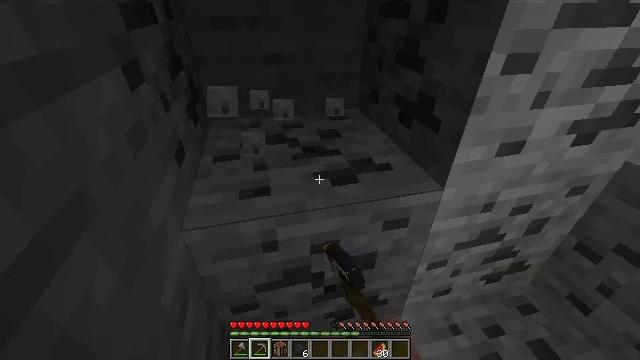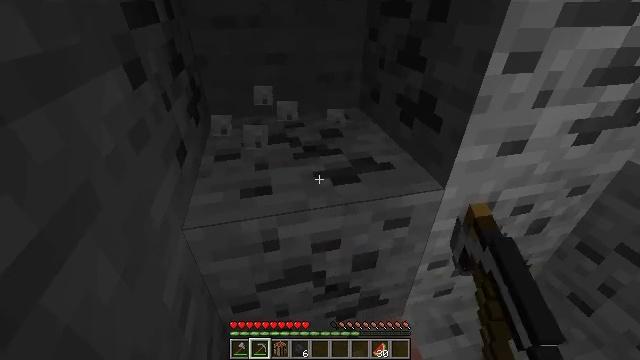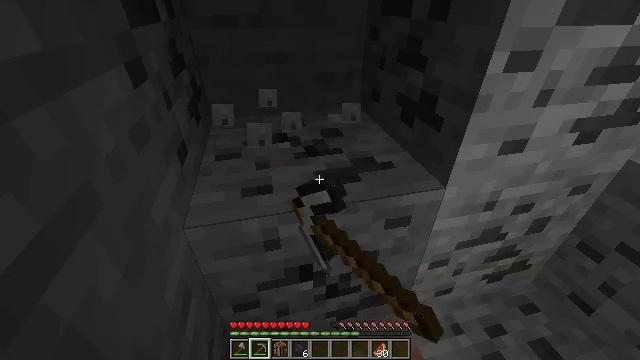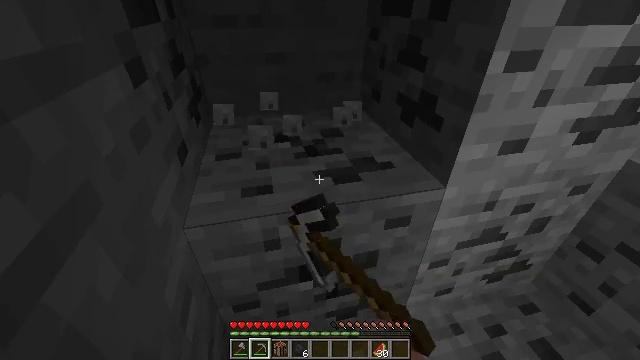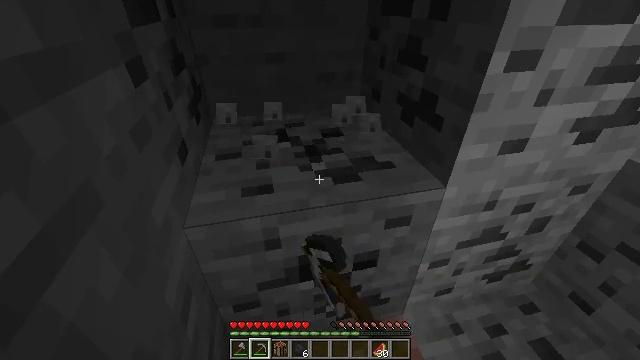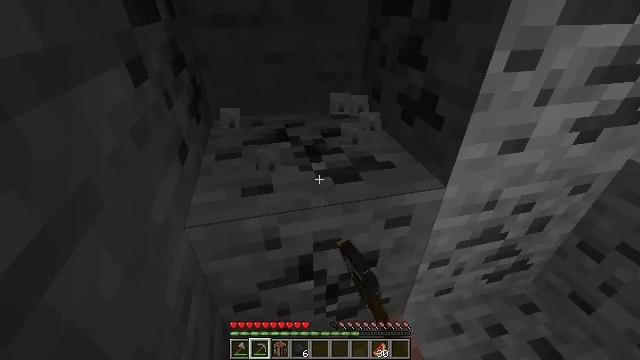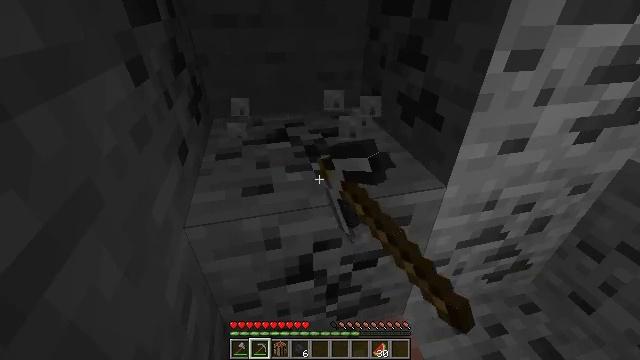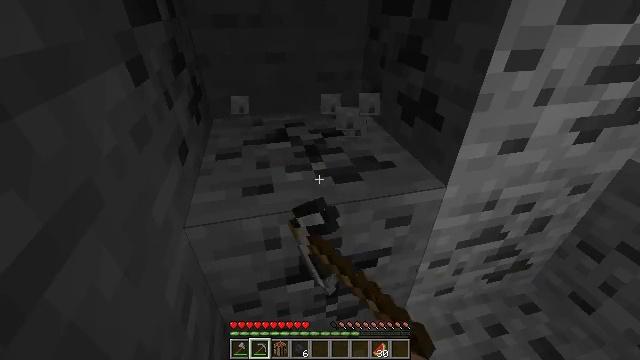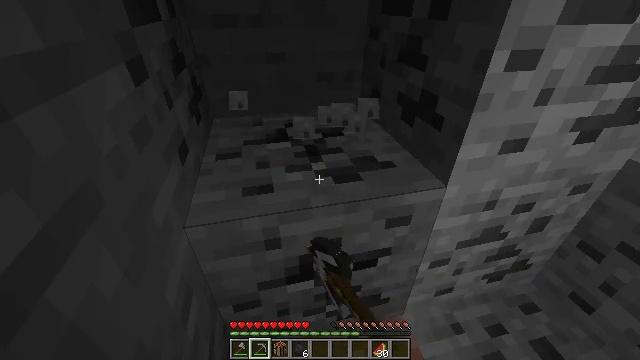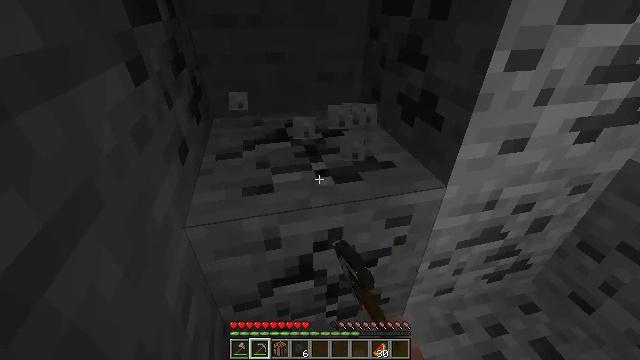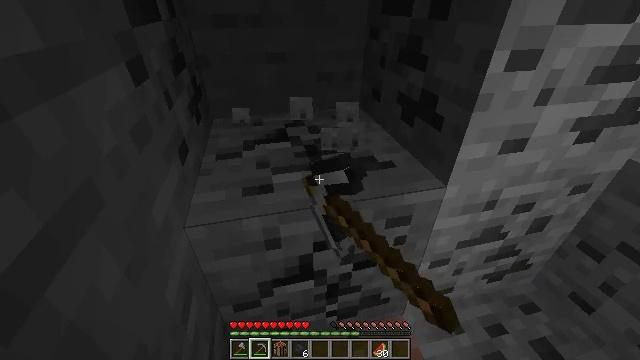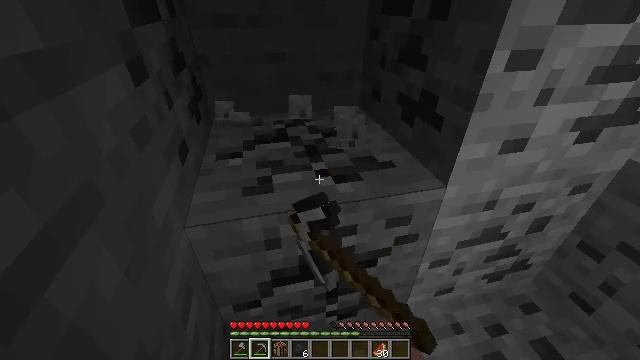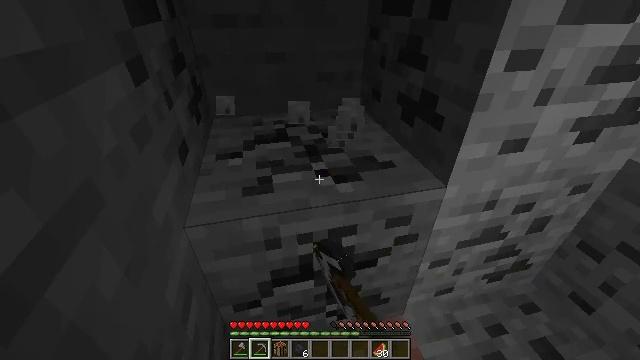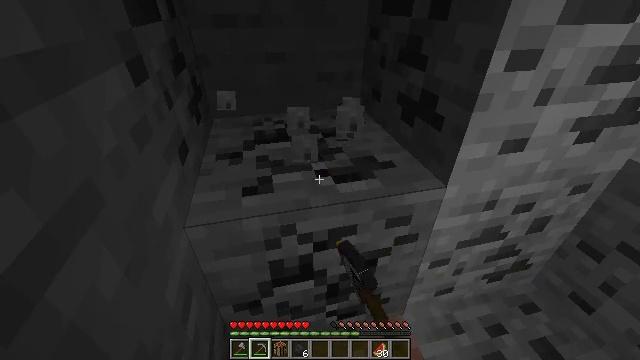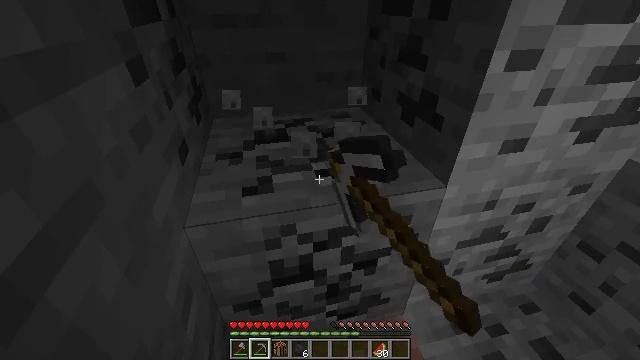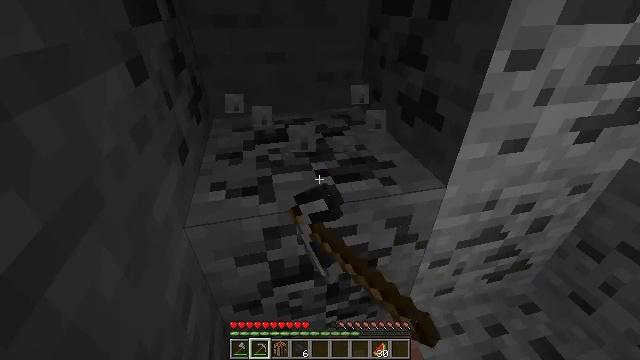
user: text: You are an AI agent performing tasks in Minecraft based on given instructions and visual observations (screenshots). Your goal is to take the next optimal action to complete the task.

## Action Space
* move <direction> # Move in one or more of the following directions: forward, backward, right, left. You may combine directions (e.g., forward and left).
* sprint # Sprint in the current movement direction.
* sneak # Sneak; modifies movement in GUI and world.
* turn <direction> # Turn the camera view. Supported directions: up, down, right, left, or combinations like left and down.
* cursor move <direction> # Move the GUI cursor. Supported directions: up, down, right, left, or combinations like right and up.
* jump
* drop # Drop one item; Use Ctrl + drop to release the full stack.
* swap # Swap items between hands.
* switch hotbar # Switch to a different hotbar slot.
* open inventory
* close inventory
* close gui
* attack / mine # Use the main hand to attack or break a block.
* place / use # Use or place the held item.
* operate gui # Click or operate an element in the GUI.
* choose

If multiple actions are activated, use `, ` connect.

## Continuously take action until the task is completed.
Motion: motion action
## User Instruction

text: Gather coal ore with a pickaxe.
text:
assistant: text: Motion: attack / mine
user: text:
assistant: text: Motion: attack / mine
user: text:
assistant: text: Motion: attack / mine
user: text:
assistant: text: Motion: attack / mine
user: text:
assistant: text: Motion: attack / mine
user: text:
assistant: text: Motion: attack / mine
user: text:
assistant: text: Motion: attack / mine
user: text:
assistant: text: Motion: attack / mine
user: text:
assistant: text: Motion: attack / mine
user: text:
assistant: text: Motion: attack / mine
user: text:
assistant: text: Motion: attack / mine
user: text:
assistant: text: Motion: attack / mine
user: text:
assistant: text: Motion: attack / mine
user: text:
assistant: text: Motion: attack / mine
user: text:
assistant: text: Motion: attack / mine
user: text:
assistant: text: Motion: attack / mine
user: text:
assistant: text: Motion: attack / mine
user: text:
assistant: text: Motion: turn right, attack / mine
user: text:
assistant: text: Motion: turn right, attack / mine
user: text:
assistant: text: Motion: move forward and move left, turn right, attack / mine
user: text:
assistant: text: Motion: move forward and move left, turn right and up, attack / mine
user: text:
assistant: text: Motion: move forward and move left, turn right, attack / mine
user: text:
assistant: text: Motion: move forward and move left, attack / mine
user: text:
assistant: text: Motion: move forward and move left, attack / mine
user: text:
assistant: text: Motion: move forward and move left, turn right and up, attack / mine
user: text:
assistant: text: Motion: move forward and move left, turn right and up, attack / mine
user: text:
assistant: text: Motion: move left, turn right and up, attack / mine
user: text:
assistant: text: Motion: turn right and up, attack / mine
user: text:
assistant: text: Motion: turn right, attack / mine
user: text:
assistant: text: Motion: attack / mine